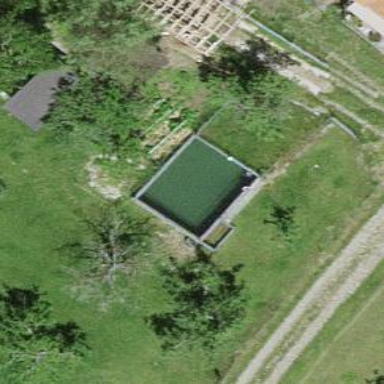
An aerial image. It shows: Emergency water tank located near natural water source.